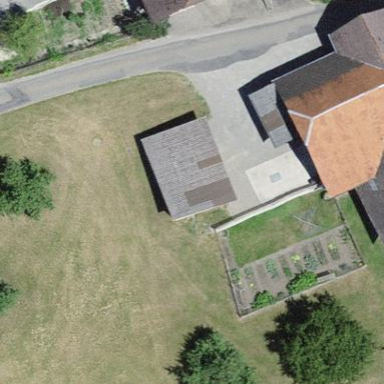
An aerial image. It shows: Shed building.